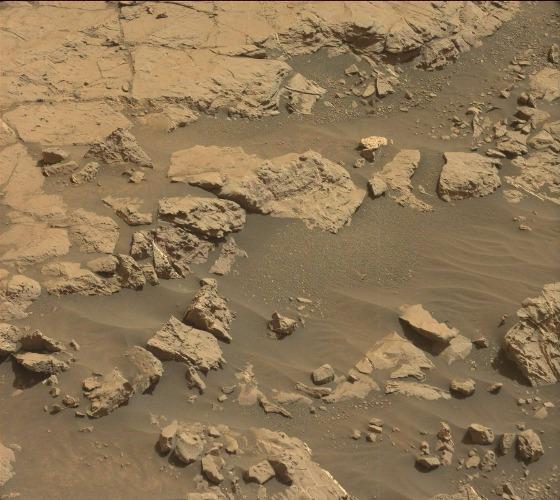
Terrain classes present: Bedrock, Gravel / Sand / Soil, Rock, Shadow